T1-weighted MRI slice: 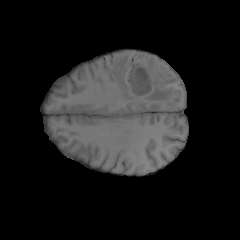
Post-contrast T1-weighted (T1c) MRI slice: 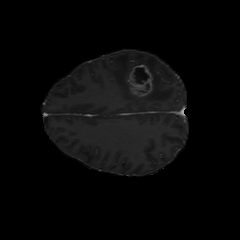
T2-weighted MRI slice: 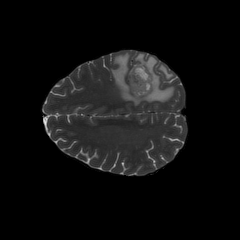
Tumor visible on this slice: yes